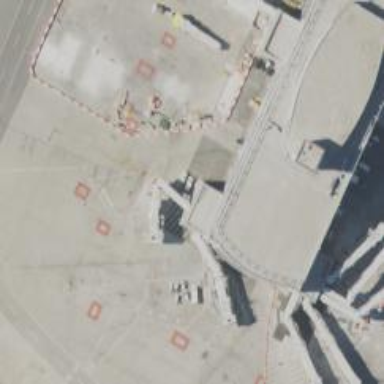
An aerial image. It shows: Airport gate.